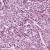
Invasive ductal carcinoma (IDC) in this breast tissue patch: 1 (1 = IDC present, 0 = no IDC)